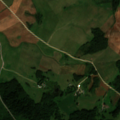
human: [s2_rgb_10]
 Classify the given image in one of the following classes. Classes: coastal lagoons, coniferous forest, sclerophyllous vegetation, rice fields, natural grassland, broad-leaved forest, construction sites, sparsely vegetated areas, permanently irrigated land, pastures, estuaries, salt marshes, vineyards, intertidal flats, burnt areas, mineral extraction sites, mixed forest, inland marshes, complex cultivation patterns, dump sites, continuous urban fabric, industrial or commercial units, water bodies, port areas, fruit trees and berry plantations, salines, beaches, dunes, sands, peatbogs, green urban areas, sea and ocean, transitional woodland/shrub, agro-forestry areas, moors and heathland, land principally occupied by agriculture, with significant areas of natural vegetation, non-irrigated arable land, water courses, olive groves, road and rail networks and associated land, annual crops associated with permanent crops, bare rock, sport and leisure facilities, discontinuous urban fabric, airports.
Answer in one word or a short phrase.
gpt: non-irrigated arable land, land principally occupied by agriculture, with significant areas of natural vegetation, broad-leaved forest, mixed forest